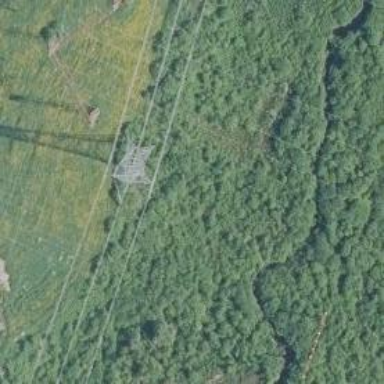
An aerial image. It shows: Lattice structure tower used for power transmission.